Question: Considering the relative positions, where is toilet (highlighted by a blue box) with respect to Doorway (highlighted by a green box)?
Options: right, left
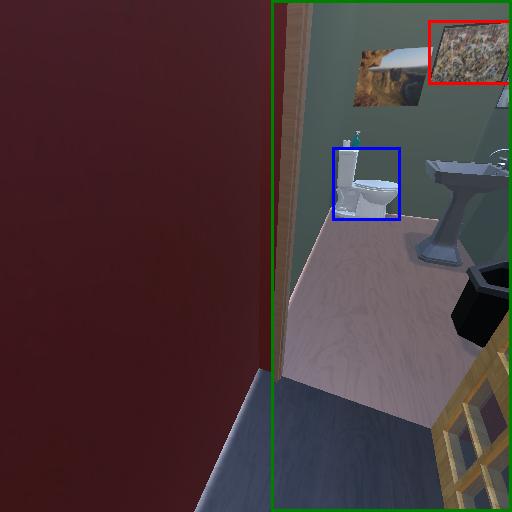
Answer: right